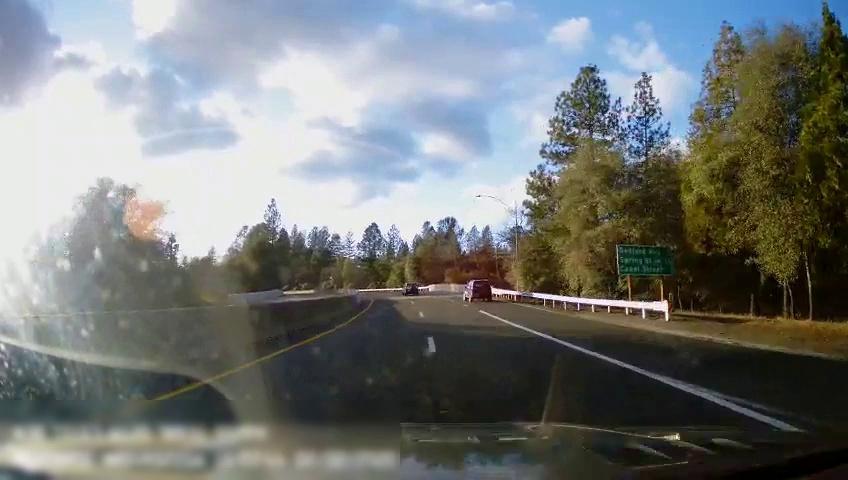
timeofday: Day
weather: Sunny
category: Drivable Space
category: Drivable Space
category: Vehicles | Car
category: Vehicles | SUV
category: Lanes | Alternate Lane
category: Lanes | Current Lane
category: Lanes | Alternate Lane
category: Lanes | Alternate Lane
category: Traffic | Signs